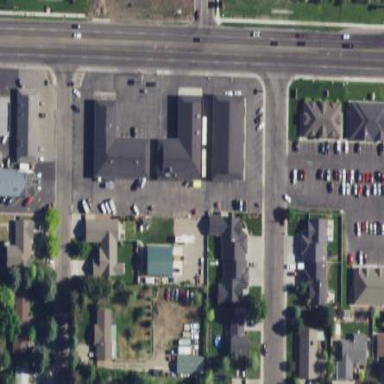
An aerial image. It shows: Retail area.